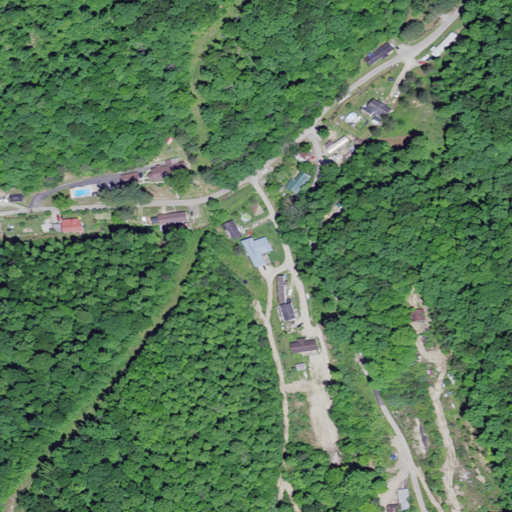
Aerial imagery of valley in Kentucky named Bone Hollow containing deciduous forest, open development, low intensity development, mixed forest, pasture, and medium intensity development